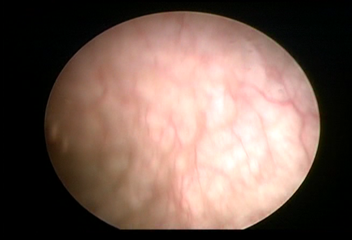
Modality: WLC
Class: Normal mucosa
Bladder cancer association: No